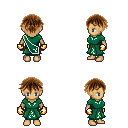
a pixel art fantasy rpg character, female body template, human, tanned skin, sash dress, magenta pants, brown short bangs hairstyle, gold gloves, four views (front, back, left, right), 2x2 character sprite sheet, small pixel art, hard edges, no anti-aliasing